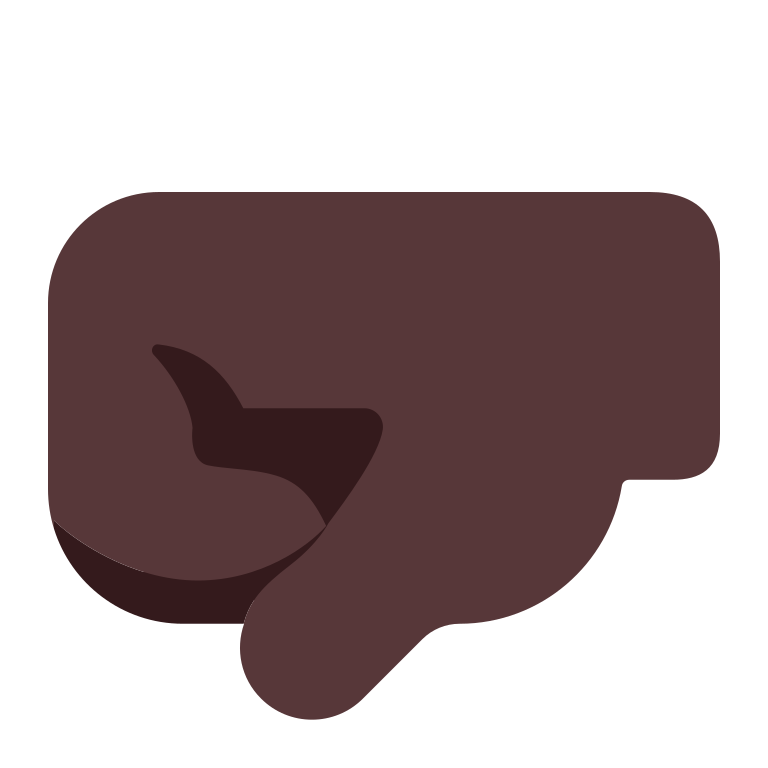
left facing fist flat dark